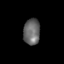
Tissue: skin
Cell type: Epithelial cells
Senescence score: 0.2805
Nuclear area (px): 421
Mean DAPI intensity: 103.857